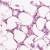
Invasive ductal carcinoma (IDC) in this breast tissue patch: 0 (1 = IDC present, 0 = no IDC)